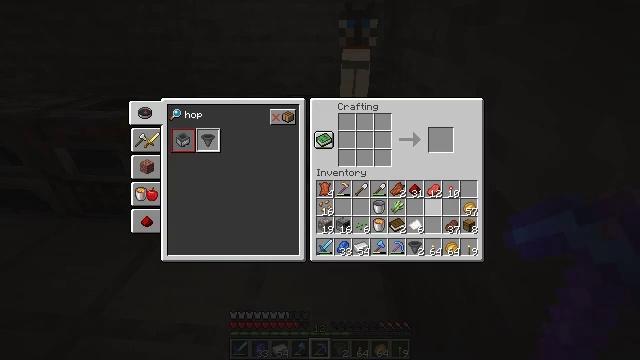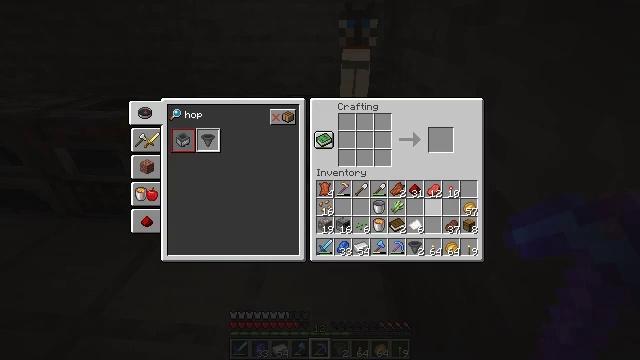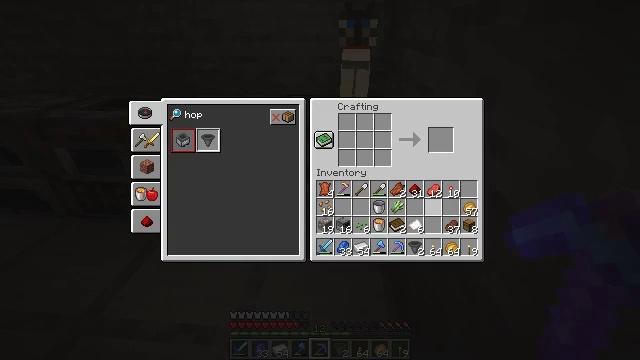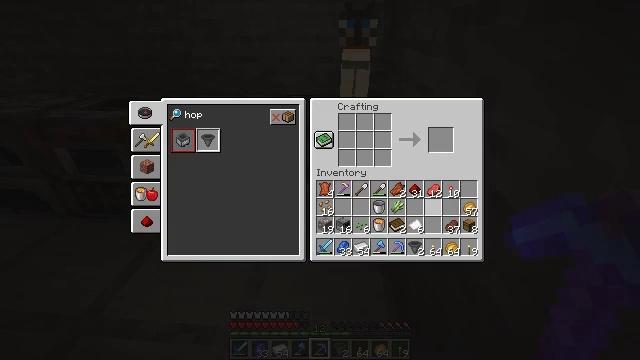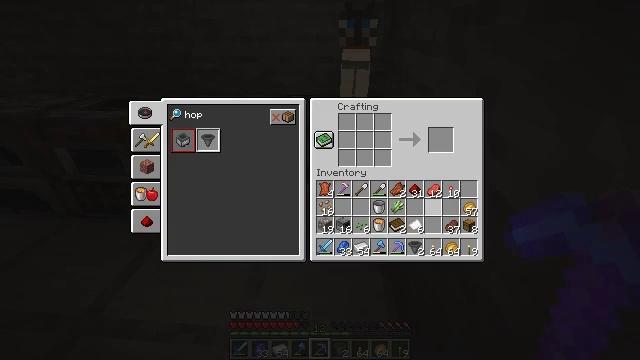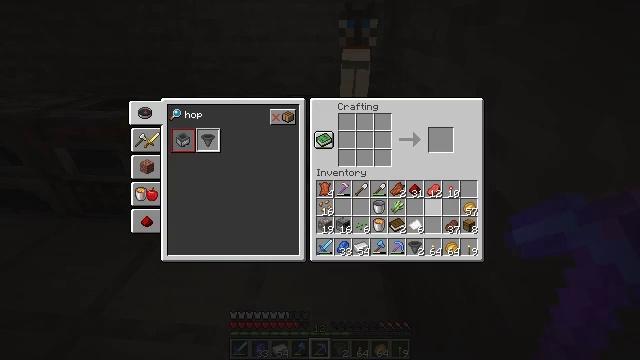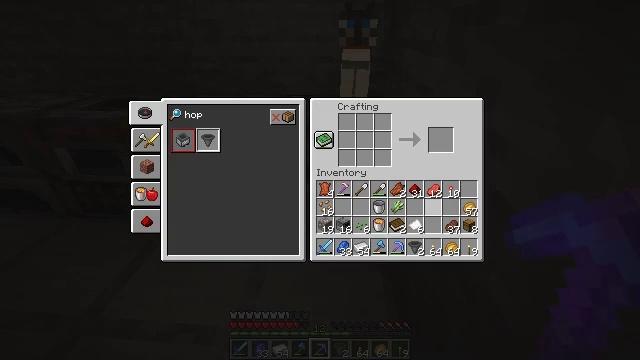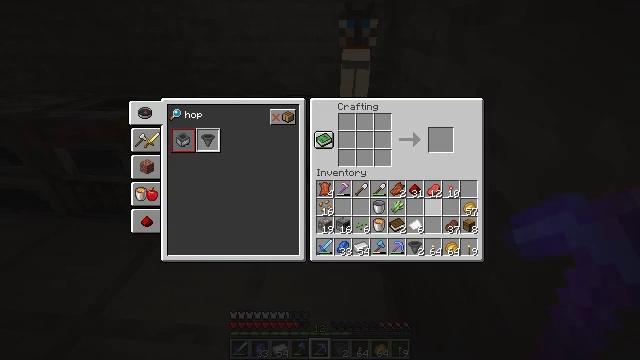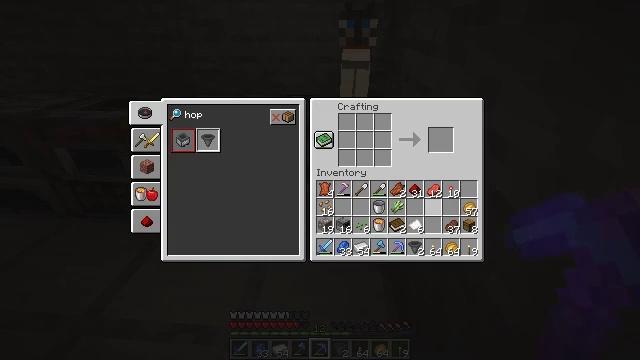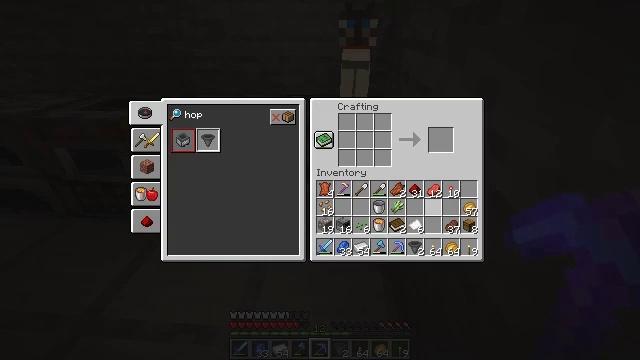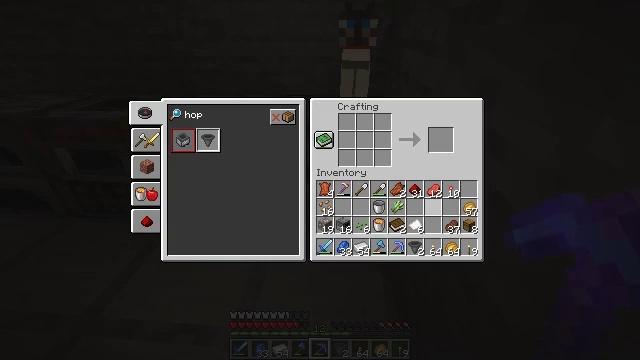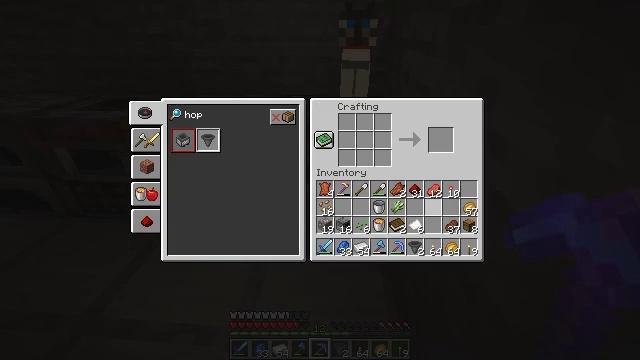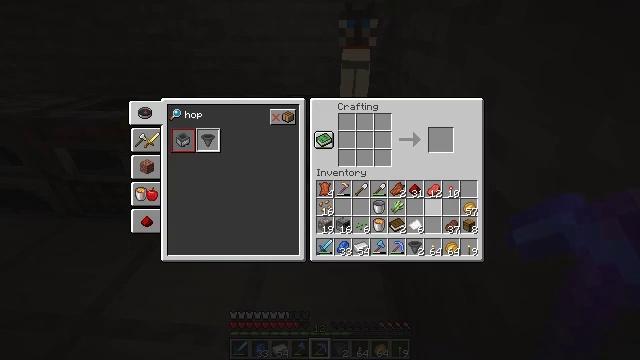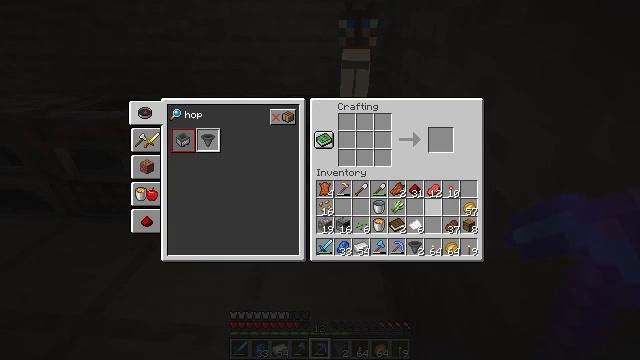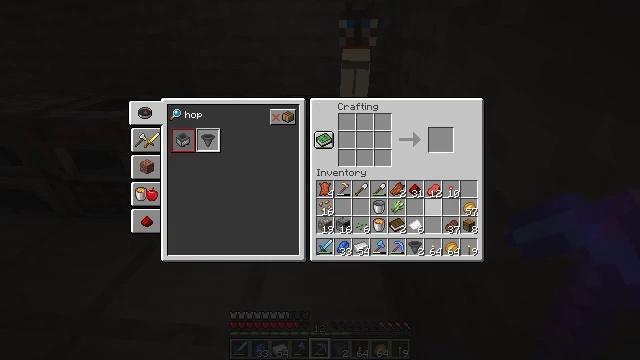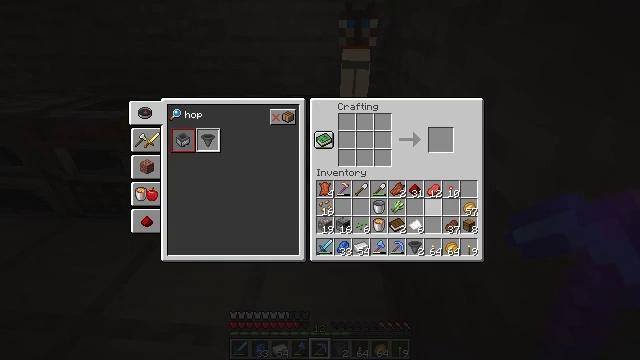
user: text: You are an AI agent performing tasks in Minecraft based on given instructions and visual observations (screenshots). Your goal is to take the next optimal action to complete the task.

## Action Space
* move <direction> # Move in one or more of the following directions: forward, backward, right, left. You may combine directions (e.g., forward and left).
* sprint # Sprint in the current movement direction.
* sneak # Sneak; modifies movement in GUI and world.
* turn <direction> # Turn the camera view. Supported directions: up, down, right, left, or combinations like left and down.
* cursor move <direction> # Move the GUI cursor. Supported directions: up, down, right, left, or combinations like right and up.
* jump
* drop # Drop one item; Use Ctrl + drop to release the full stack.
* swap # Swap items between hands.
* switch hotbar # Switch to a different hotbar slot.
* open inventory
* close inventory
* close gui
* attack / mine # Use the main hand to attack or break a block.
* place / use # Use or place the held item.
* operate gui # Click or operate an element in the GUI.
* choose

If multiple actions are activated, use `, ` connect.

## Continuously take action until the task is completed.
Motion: motion action
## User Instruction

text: Use iron ingots at the crafting table to make a minecart.
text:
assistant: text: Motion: no_op
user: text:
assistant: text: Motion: no_op
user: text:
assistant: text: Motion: no_op
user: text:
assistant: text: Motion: no_op
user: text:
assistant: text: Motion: no_op
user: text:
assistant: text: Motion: no_op
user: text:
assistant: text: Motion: no_op
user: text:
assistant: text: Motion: no_op
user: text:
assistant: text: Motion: no_op
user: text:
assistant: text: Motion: no_op
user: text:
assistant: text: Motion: no_op
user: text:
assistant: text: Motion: no_op
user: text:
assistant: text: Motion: no_op
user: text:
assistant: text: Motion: no_op
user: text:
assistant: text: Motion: no_op
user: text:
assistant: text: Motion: no_op
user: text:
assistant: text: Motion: no_op
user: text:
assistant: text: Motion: no_op
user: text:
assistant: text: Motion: no_op
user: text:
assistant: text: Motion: no_op
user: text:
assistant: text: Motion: no_op
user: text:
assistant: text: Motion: no_op
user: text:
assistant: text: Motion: no_op
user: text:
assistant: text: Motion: no_op
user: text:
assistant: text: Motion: no_op
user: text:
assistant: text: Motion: no_op
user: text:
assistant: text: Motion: no_op
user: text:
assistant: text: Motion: no_op
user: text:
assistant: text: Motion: no_op
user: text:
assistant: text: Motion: no_op